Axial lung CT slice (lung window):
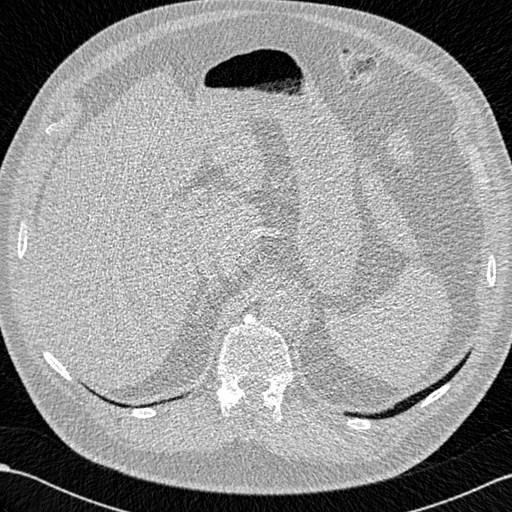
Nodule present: no